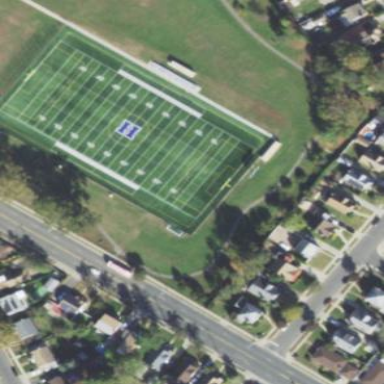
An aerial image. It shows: American football pitch for leisure and sport activities.